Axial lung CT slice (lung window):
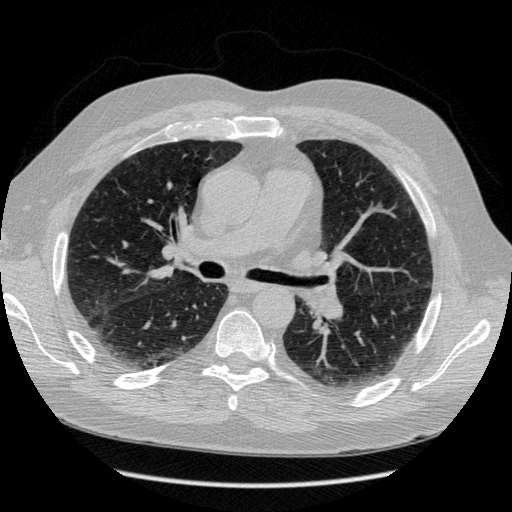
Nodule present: no